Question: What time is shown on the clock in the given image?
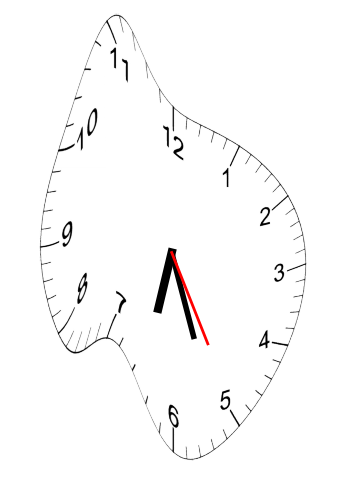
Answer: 06:26:25